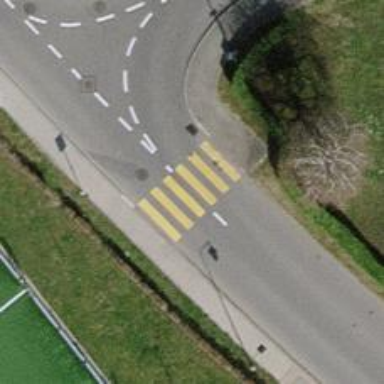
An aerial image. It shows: Zebra crossing on the road.